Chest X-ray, PA view. Patient: 38 years old, sex M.
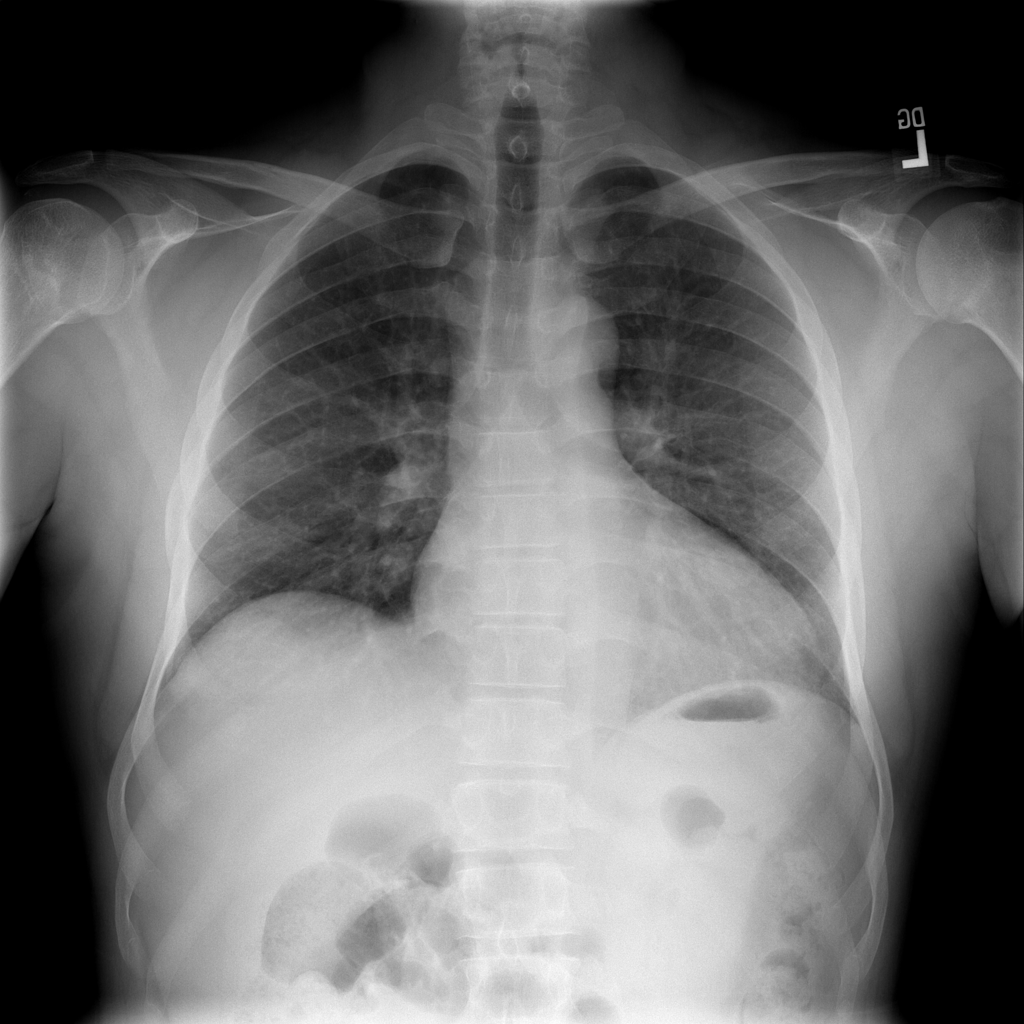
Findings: No Finding